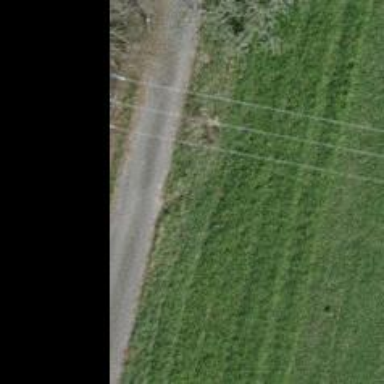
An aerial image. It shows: Minor power line with 3 cables.